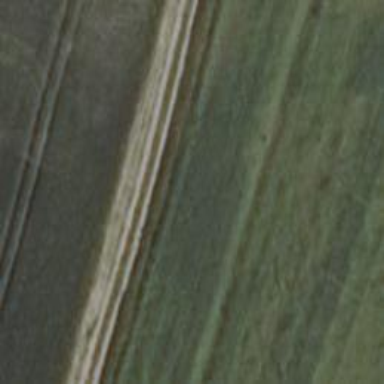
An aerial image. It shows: Ground track with grade3 quality.